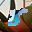
Label: 8